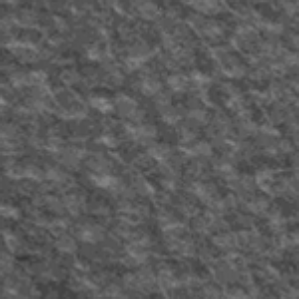
Label: frost